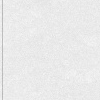
Atmospheric dust classification: dusty